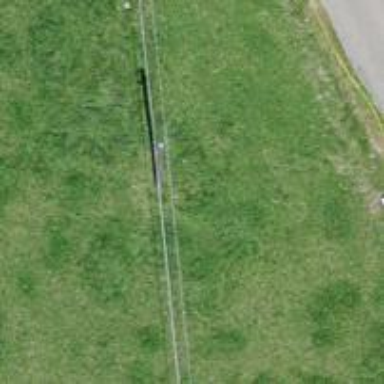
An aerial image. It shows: Power pole.